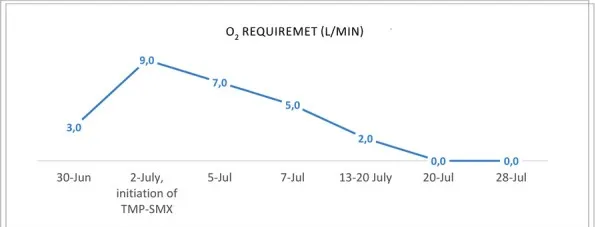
O2 therapy requirement during treatment in order to keep Sp O2 >=92%.
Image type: chart (chart)